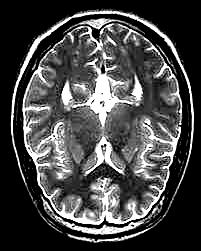
Label: notumor